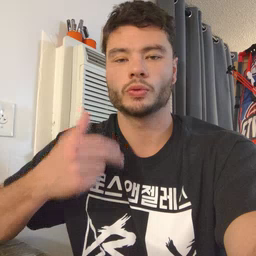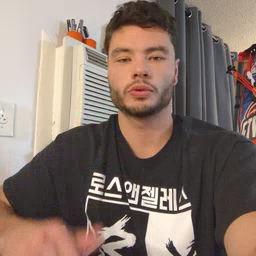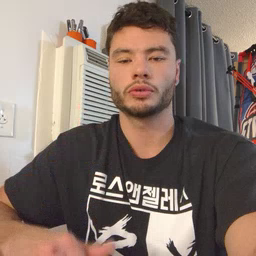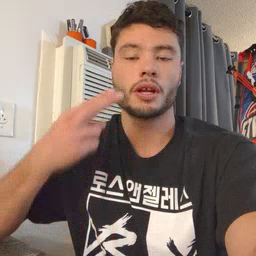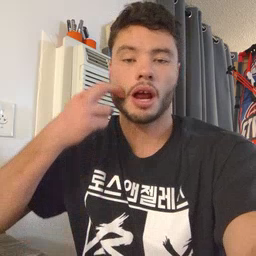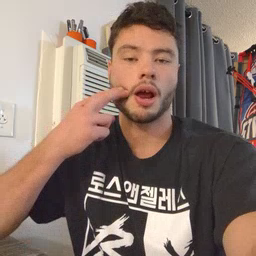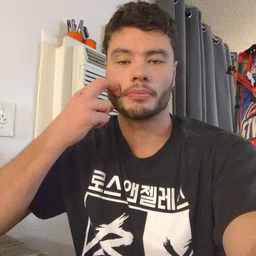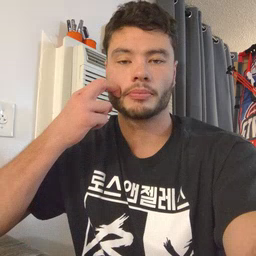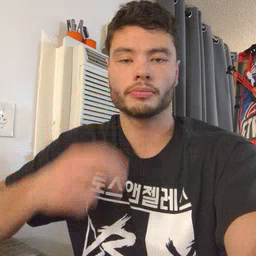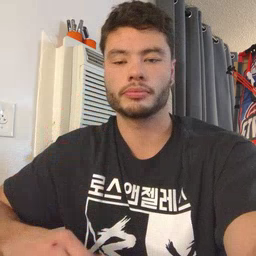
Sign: gum